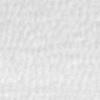
Label: no_change